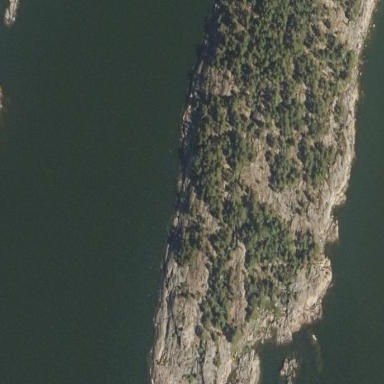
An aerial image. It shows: Landscape of bare rock.